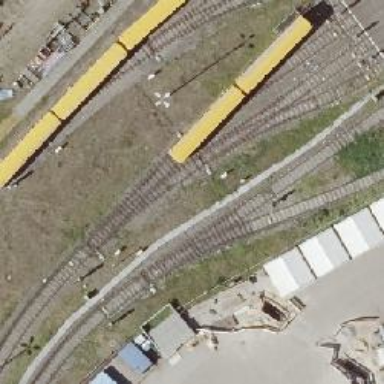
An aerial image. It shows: Yard used for servicing electrified rail. The rail is electrified from the top.